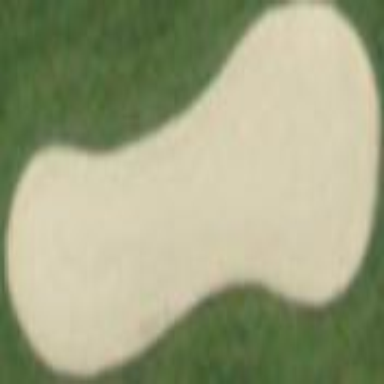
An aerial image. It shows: Golf bunker filled with natural sand.